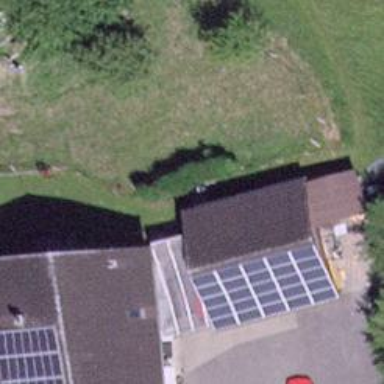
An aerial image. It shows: Garage building.